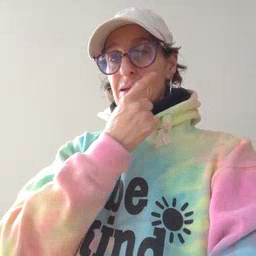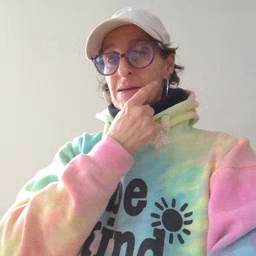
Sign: eye